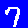
Digit: 7